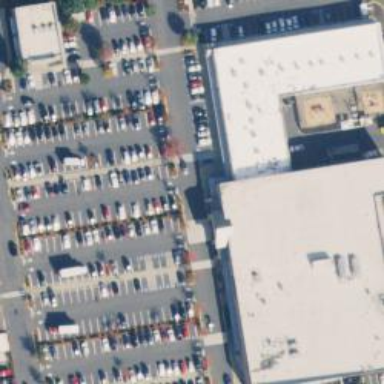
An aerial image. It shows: Building that houses supermarket.